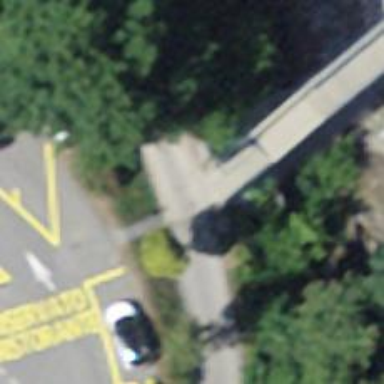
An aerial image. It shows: Road with steps.